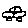
Label: car